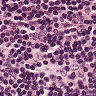
Metastatic tissue present: no